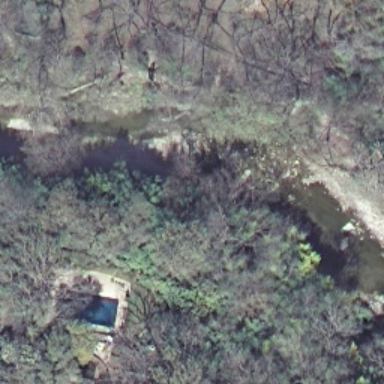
It is a river with dense forest on one bank and houses on the other side .